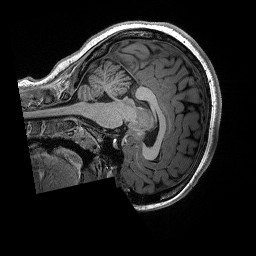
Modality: T1w
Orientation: sagittal
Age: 18
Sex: female
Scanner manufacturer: siemens
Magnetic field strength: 3 T
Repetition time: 2.3 s
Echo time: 0.00298 s